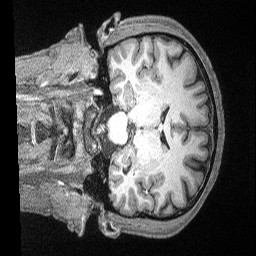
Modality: T1w
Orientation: coronal
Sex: male